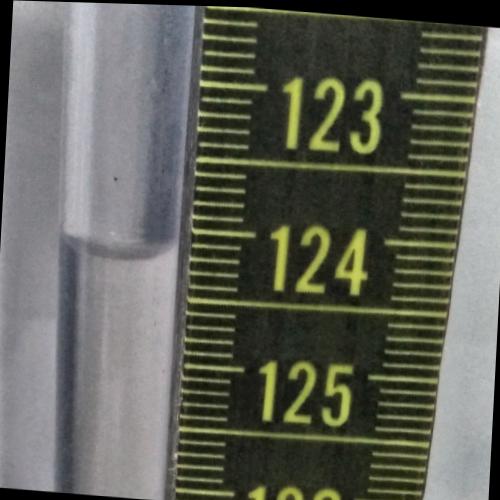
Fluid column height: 124.2 cm